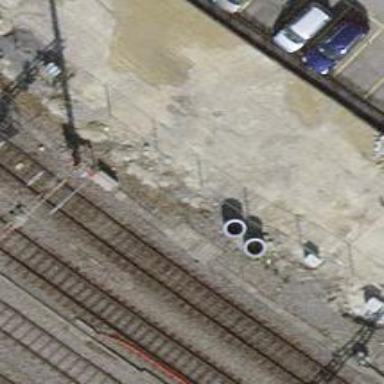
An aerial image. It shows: Disused railway siding with one track.